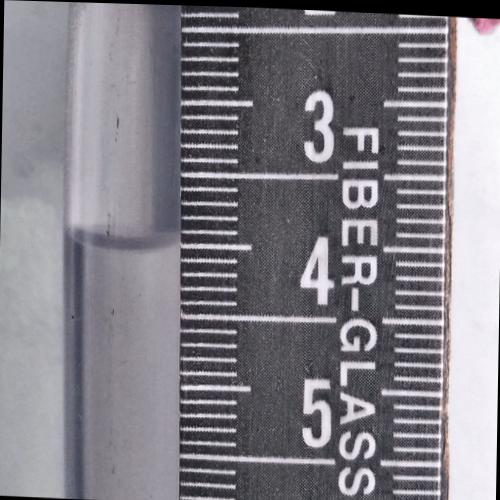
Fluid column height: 4.0 cm